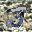
Label: 3